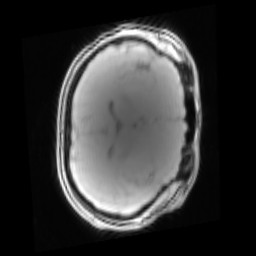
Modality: PDw
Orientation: axial
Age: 20
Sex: female
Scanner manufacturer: siemens
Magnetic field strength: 3 T
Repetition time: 0.25 s
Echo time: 0.00103 s